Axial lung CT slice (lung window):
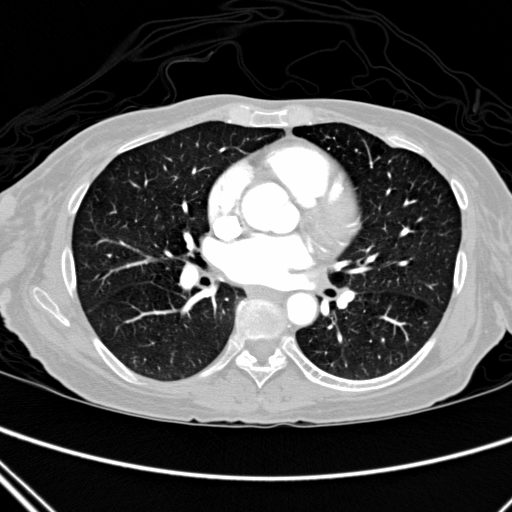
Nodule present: no